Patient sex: M
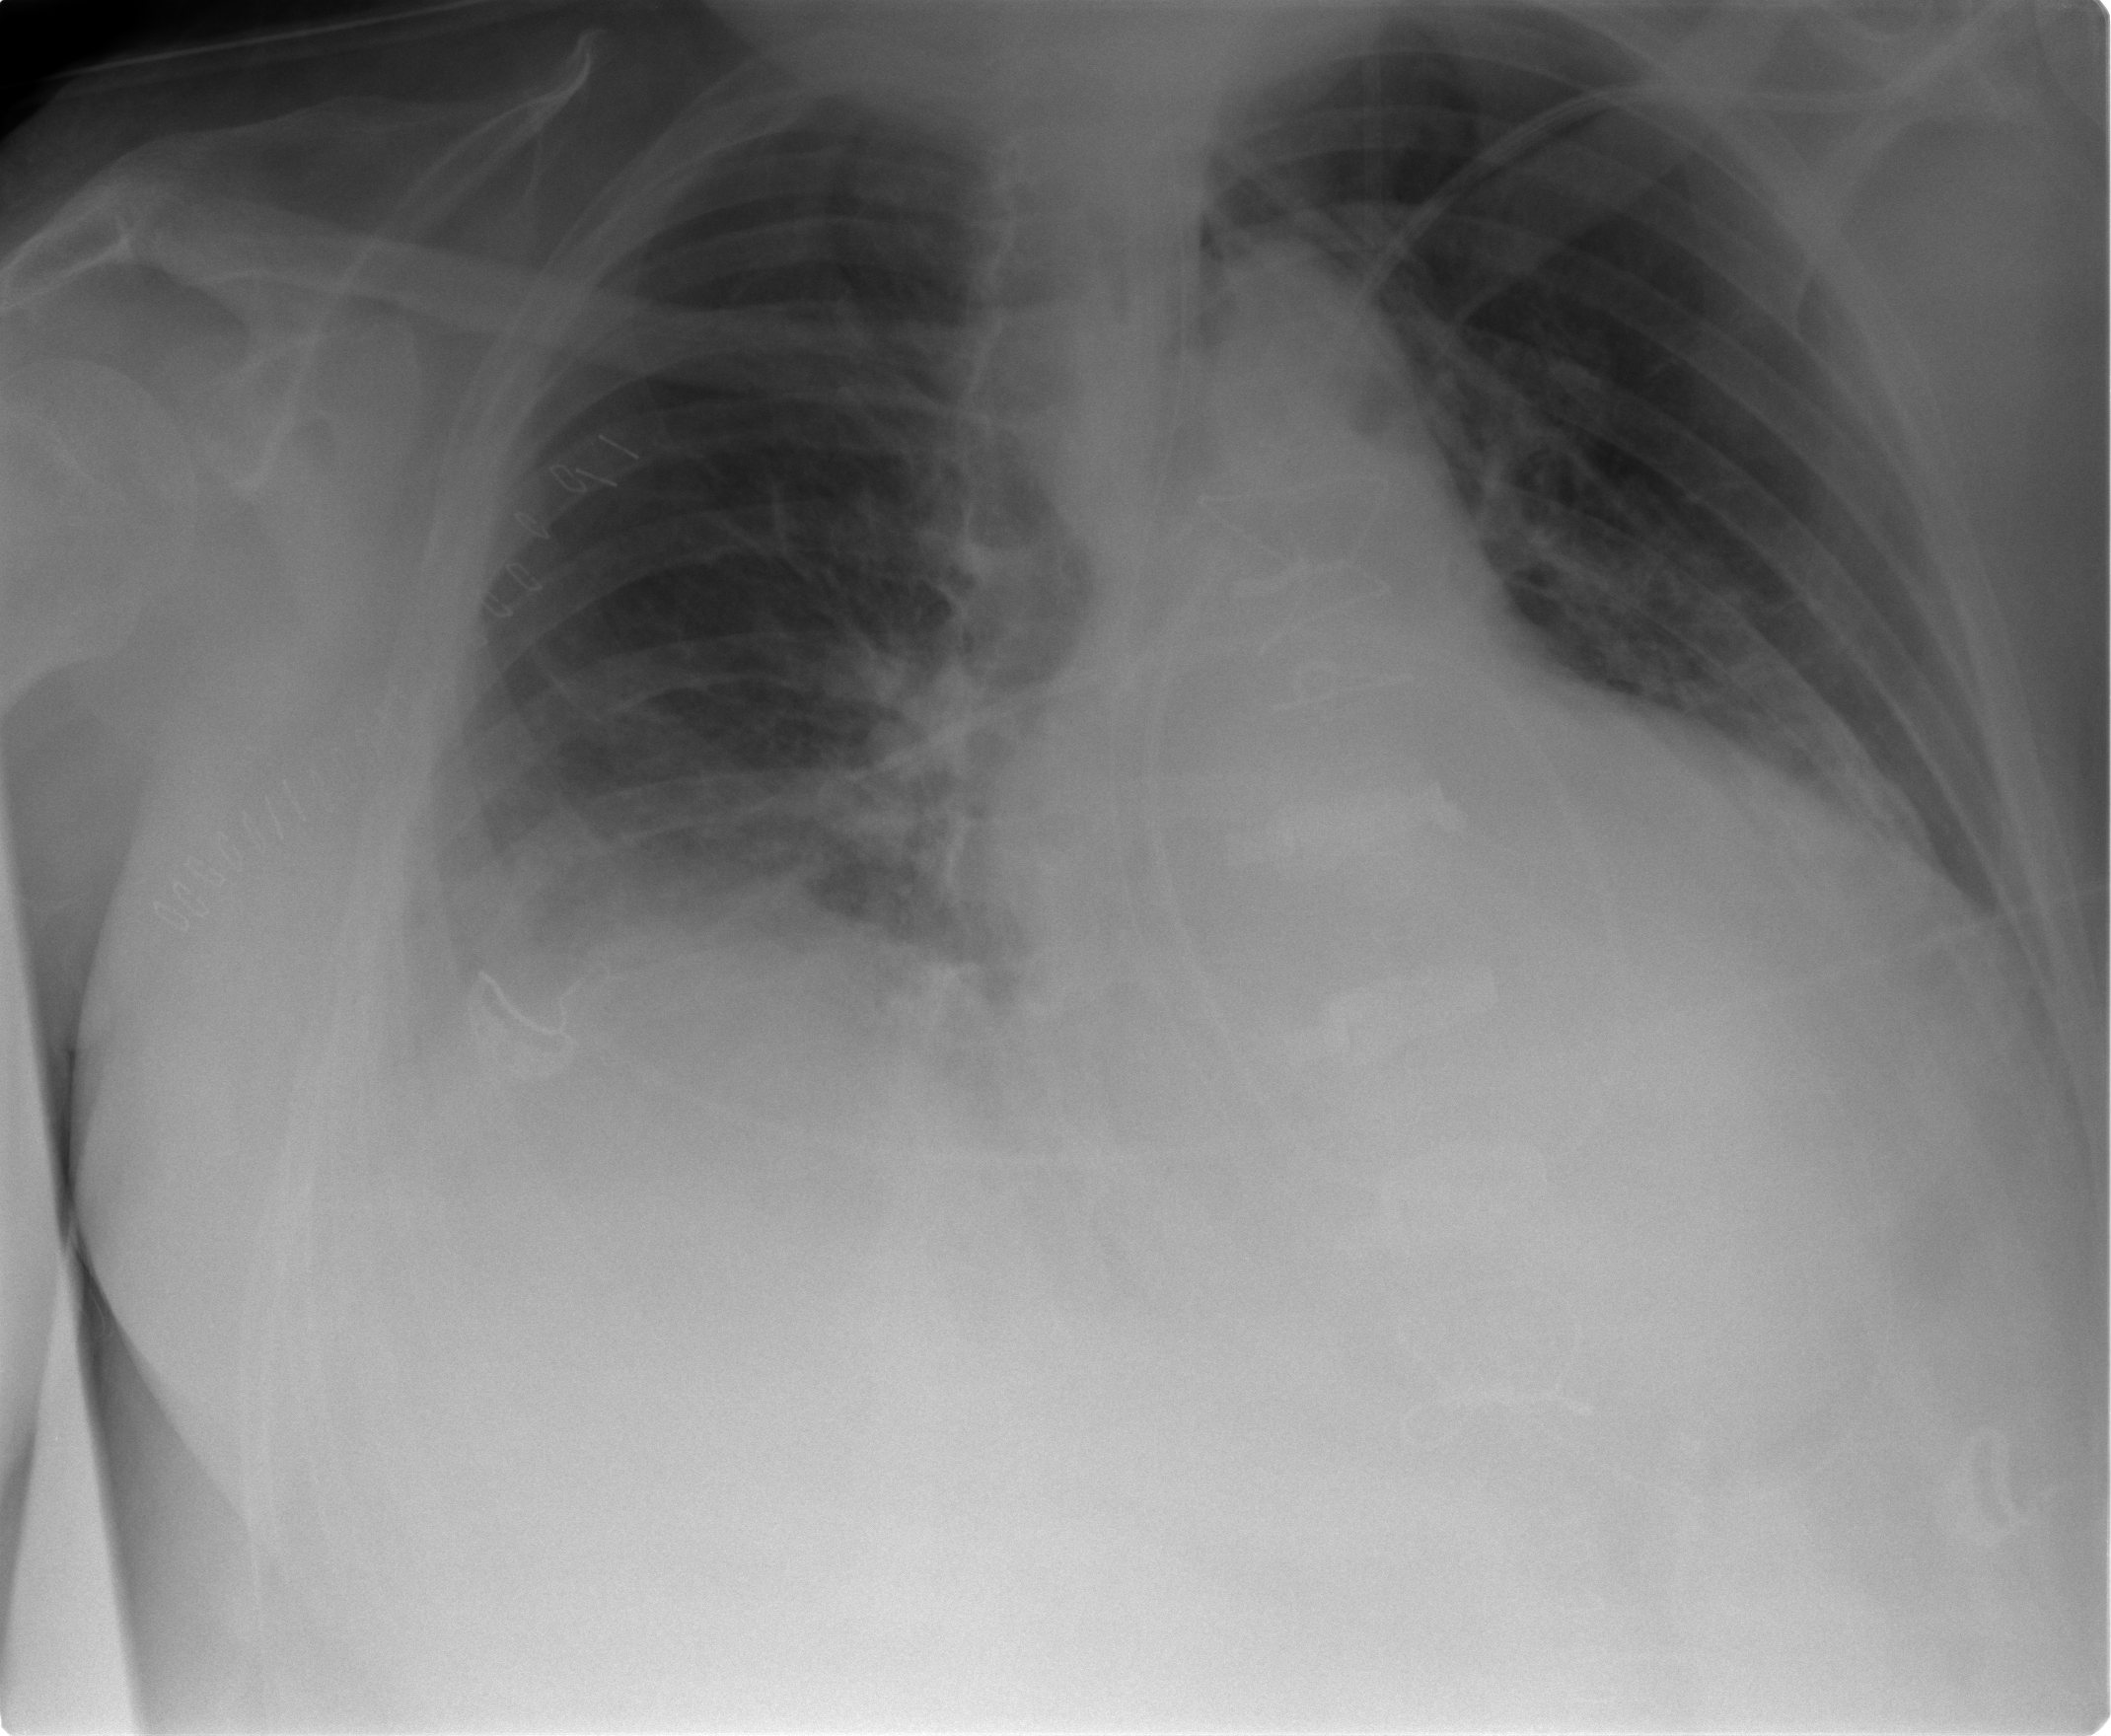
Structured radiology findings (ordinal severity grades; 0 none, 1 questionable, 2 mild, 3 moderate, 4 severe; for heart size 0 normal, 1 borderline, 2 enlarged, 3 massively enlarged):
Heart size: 2
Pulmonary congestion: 0
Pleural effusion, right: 2
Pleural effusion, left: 0
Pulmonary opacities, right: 0
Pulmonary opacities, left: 0
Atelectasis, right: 2
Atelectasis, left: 1